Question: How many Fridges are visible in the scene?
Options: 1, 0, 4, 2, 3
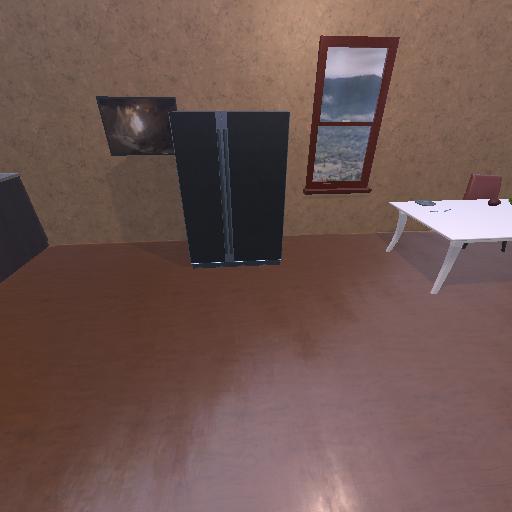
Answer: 1